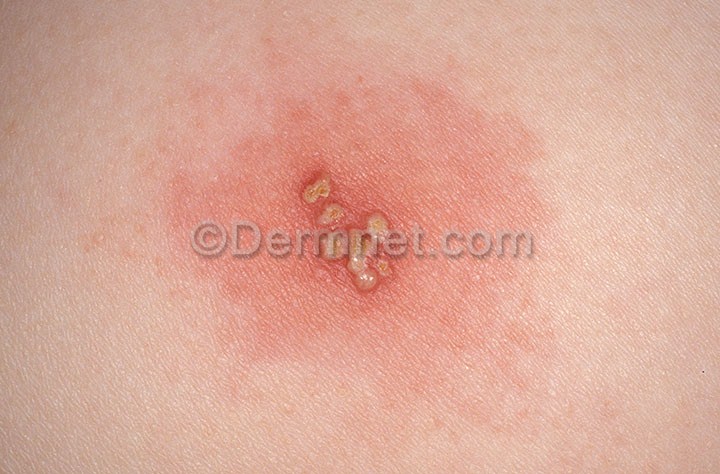
Disease: Warts Molluscum and other Viral Infections